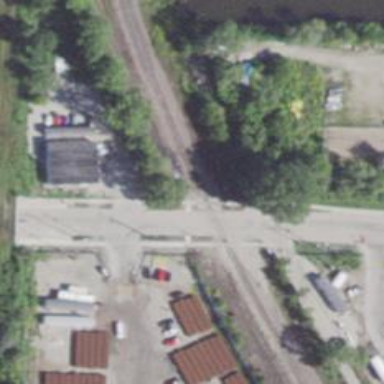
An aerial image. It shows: Railway crossing.